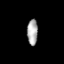
Tissue: lung
Cell type: Epithelial cells
Senescence score: 0.2355
Nuclear area (px): 267
Mean DAPI intensity: 170.341